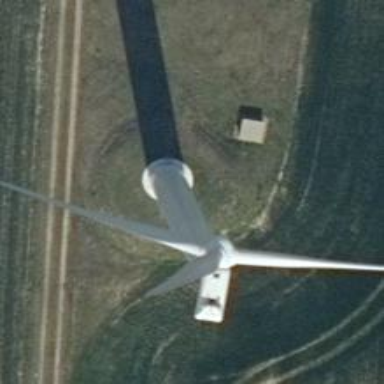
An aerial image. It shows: Wind power generator.